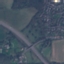
Land use / land cover class: Highway